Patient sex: M
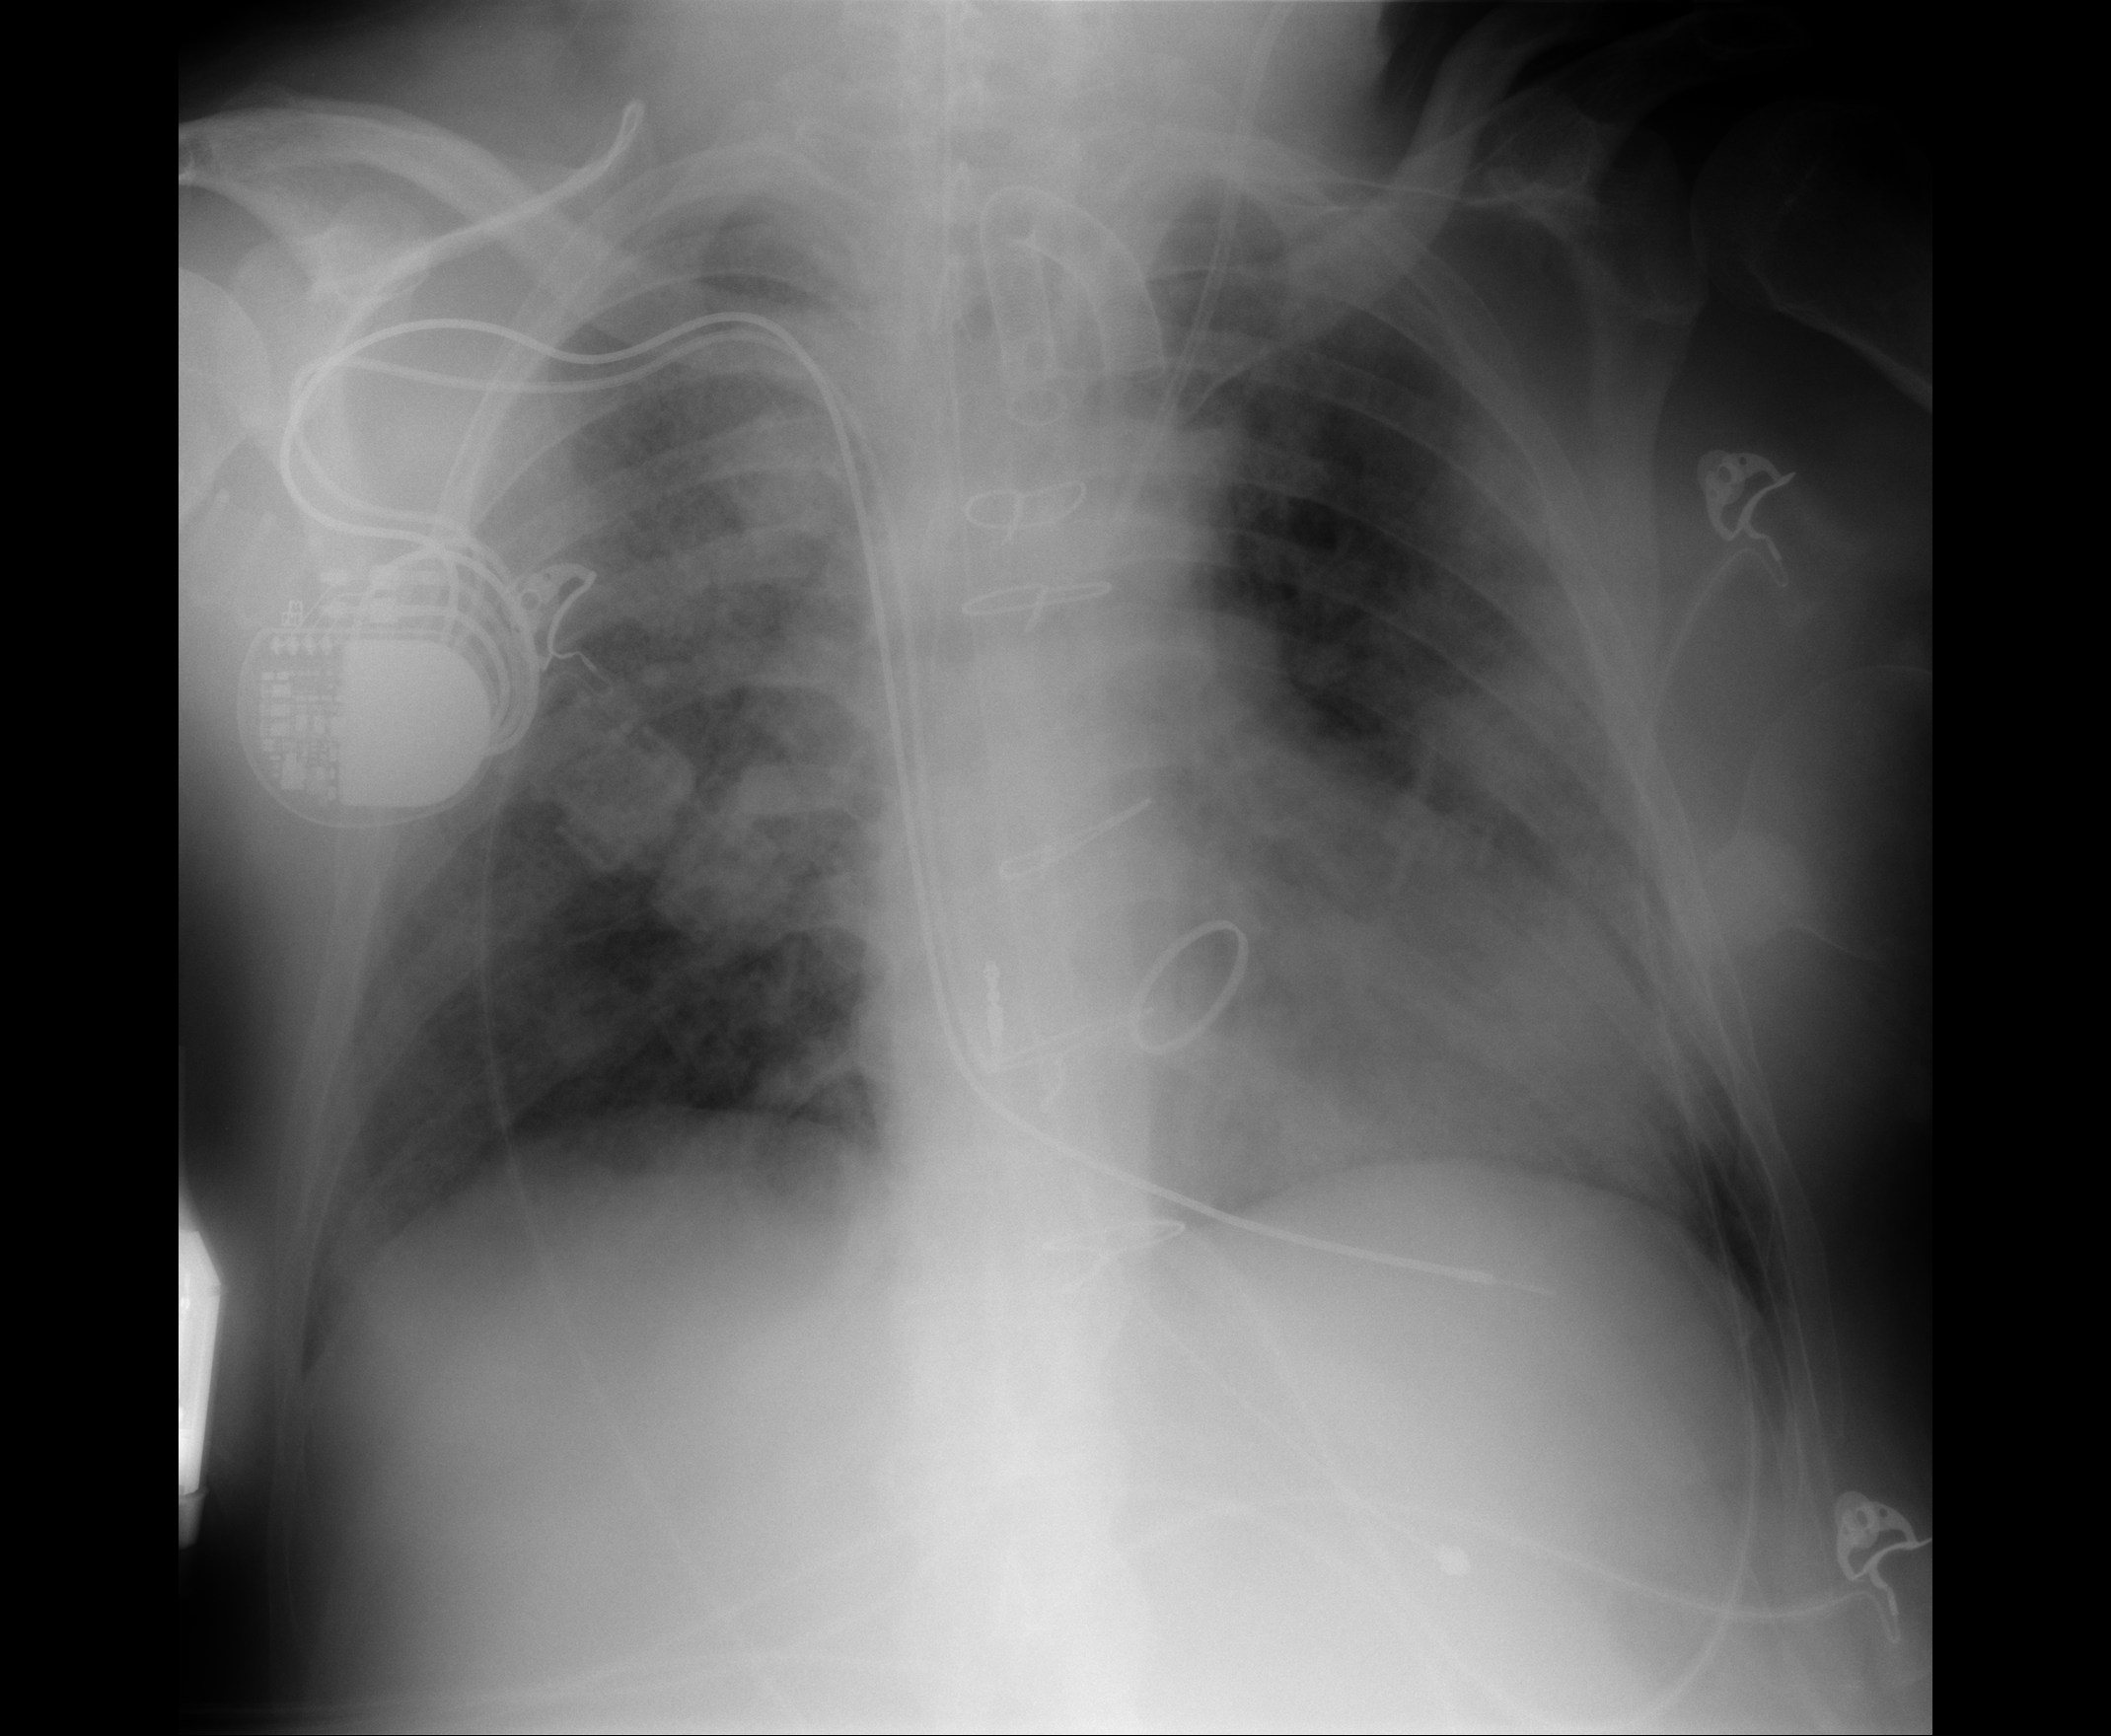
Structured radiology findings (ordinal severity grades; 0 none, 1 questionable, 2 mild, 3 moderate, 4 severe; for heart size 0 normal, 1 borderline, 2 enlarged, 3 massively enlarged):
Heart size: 2
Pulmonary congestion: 3
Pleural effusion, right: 0
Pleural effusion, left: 0
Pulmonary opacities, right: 3
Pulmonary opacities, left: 3
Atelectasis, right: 2
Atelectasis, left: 2